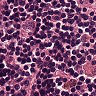
Metastatic tissue present: no